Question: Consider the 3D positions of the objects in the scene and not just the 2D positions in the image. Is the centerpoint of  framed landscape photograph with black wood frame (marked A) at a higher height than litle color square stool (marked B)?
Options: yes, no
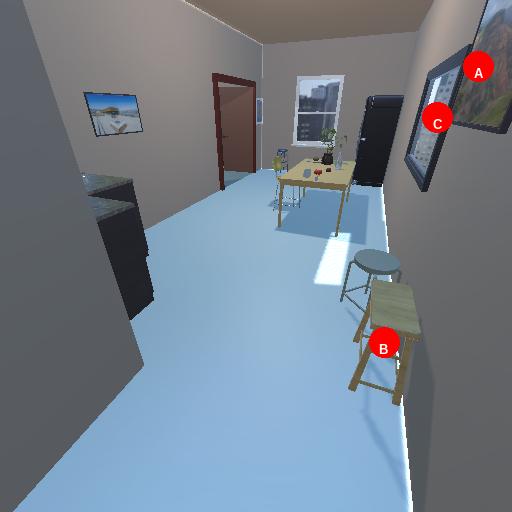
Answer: yes